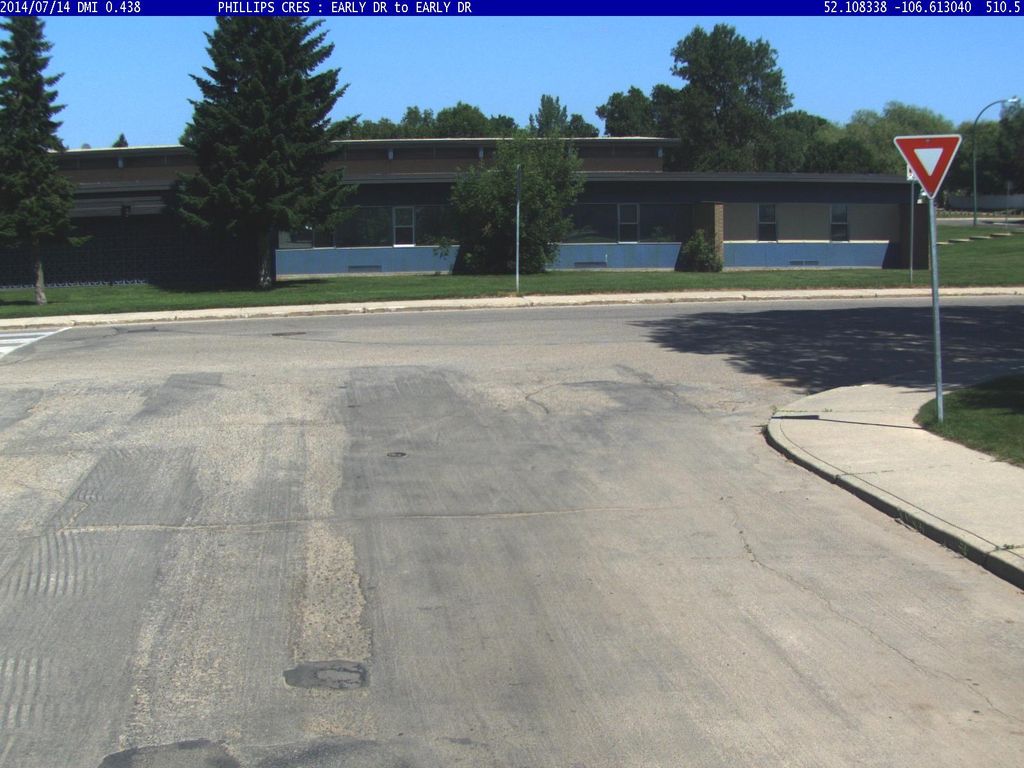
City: saskatoon